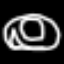
Label: donut